Question: I'm trying to render a waveform, from an audio file to an image file. I've split the audio file into chunks (the number of pixels, 1 for each pixel) and then calculated the RMS value of the chunk. I've calculated the RMS value from the value of each sample in the chunk (all samples's values are between 0-1). This has given me a nice waveform...

Now I want to render a waveform. The above approach only gives the values of the sample's absolute values, so doesn't show the difference between positive and negative voltages, so no DC offsets or anything.
What would the best approach be?
Say each block is 500 samples in size, and 1 particular block has 250 positive samples, 240 negative samples and 10 samples at exactly 0. Do I calculate the negative side by negative samples only (i.e. sum of all negative samples squared, divided by 240, then the answer square-rooted), or do I divide by 500, or do some other method?
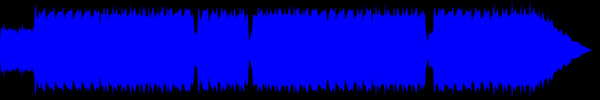
Answer: The RMS is some kind of average. So you always have to divide by the number of elements you've summed up, not by the number of elements there might be.